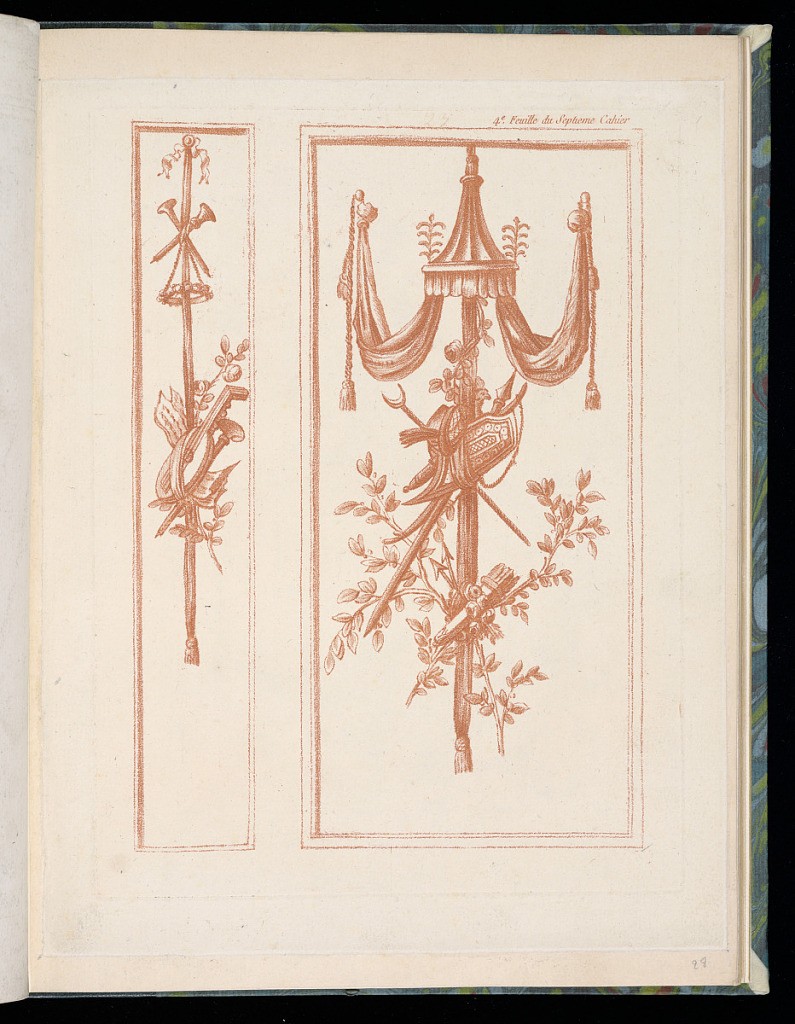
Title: Two Arabesque Panel Designs
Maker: Jean-Baptiste Huet, French, 1745 – 1811
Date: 1776–89
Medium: Crayon manner etching in red ink on paper
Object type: Print
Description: Two vertical arabesque ornament panel designs featuring hanging trophies of arms and armor and music, lute, horn, sheets of music, shield, spear, helmet, quiver or arrows, flowers, hanging textile, foliate branches, canopy, ribbons, and ropes with tassels. The plate is numbered.